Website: apple
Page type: billing-address
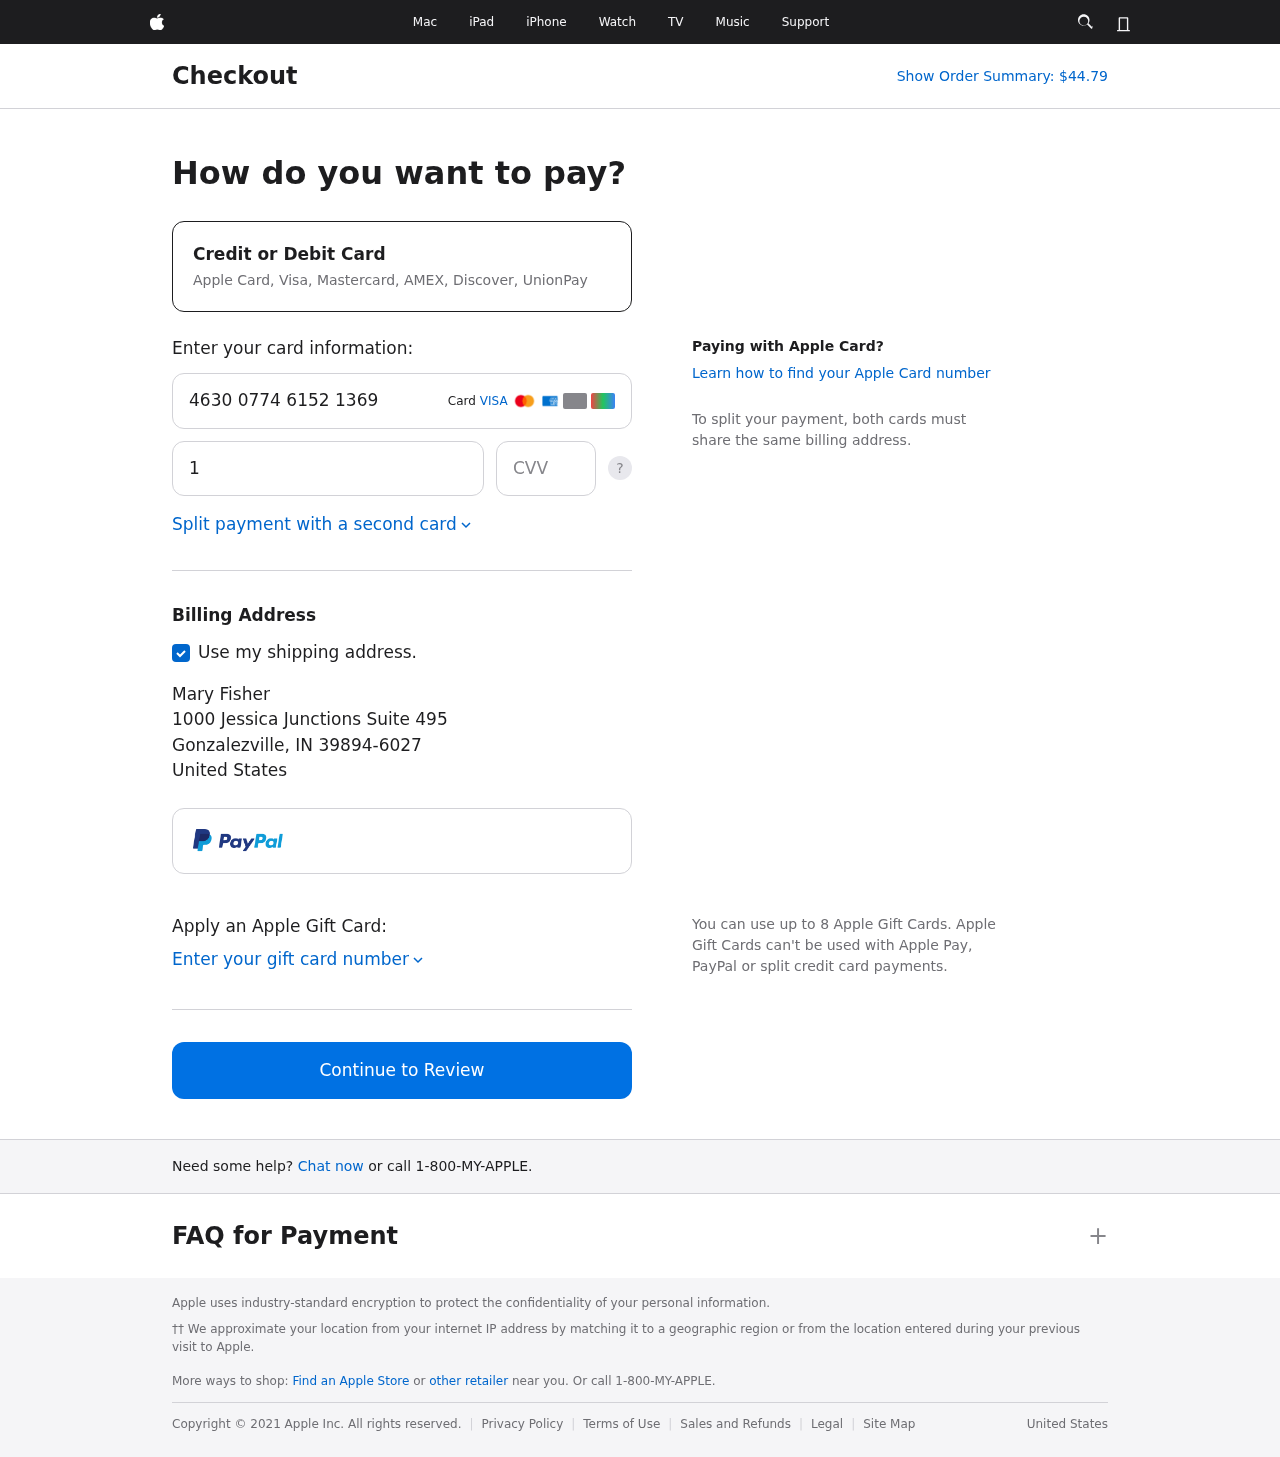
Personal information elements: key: PII_CARD_CVV
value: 638
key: PII_CARD_EXPIRY
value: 12/29
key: PII_CARD_NUMBER
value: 4630 0774 6152 1369
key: PII_CITY
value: Gonzalezville
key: PII_COUNTRY
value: United States
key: PII_FULLNAME
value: Mary Fisher
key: PII_POSTCODE_FULL
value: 39894-6027
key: PII_STATE_ABBR
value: IN
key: PII_STREET
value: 1000 Jessica Junctions Suite 495
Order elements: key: ORDER_TOTAL
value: Show Order Summary: $44.79